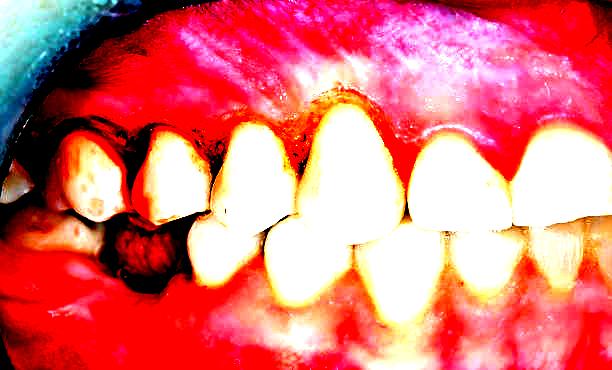
Condition: Gingivitis